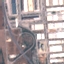
Label: Industrial